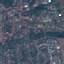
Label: Residential